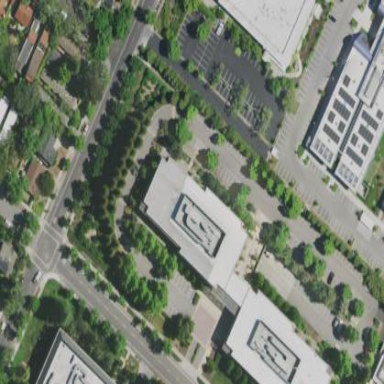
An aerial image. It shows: Commercial building.